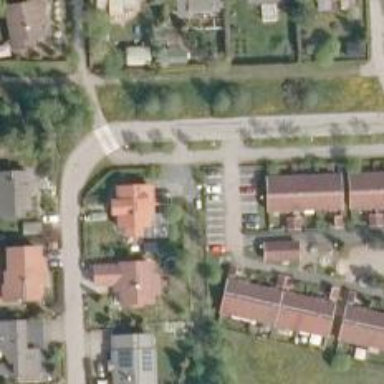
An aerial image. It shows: Cycleway.